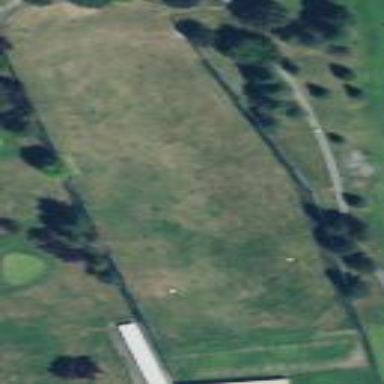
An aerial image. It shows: Grassy area designated as driving range for golf.